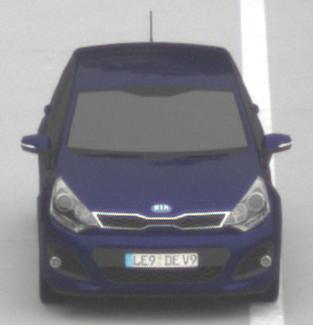
Make: KIA
Model: Rio 1.2
Detailed model: Rio (UB)
Model produced from: 2011/09
Model produced until: 2015/01
Doors: 3
Color: blue
Road condition: dry road
Daytime: midday
Contrast: low contrast